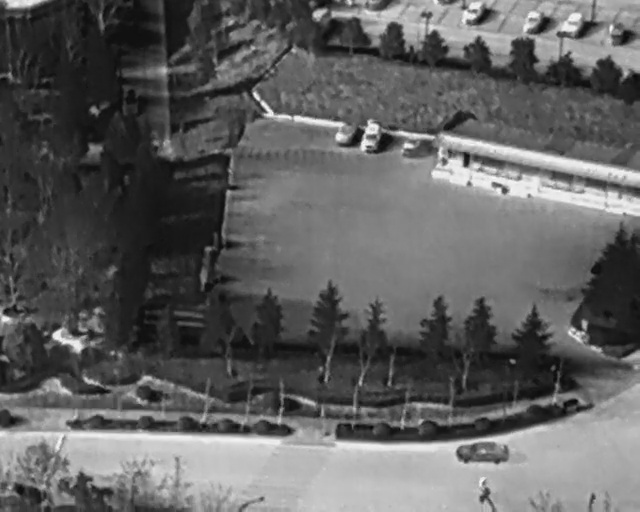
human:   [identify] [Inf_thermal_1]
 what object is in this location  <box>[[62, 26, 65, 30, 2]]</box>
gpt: <ref>1 small othervehicle at the top</ref>

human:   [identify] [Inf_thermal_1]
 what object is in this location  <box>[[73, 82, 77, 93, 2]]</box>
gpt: <ref>1 medium car at the bottom right</ref>

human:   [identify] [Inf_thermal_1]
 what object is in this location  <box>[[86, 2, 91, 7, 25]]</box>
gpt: <ref>1 medium car at the top right</ref>